Question: Let's imagine we got the following:
A) Factory interface such as
'''
public interface IEmployeeFactory
{
IEmployee CreateEmployee(Person person, Constants.EmployeeType type, DateTime hiredate);
}
'''
B) Concrete factory such as
'''
public sealed class EmployeeFactory : Interfaces.IEmployeeFactory
{
public Interfaces.IEmployee CreateEmployee(Person person, Constants.EmployeeType type, DateTime hiredate)
{
switch(type)
{
case BusinessObjects.Common.Constants.EmployeeType.MANAGER:
{
return new Concrete.Manager(person, hiredate);
}
case BusinessObjects.Common.Constants.EmployeeType.SALES:
{
return new Concrete.Sales(person, hiredate);
}
default:
{
throw new ArgumentException("Invalid employee type");
}
}
}
}
'''
C) Employees family: 'Manager' and 'Sales' inherited from an abstract Employee.

Some client code
'''
public sealed class EmployeeFactoryClient
{
private Interfaces.IEmployeeFactory factory;
private IDictionary<String, Interfaces.IEmployee> employees;
public Interfaces.IEmployee this[String key]
{
get { return this.employees[key]; }
set { this.employees[key] = value; }
}
public EmployeeFactoryClient(Interfaces.IEmployeeFactory factory)
{
this.factory = factory;
this.employees = new Dictionary<String, Interfaces.IEmployee>();
}
public void AddEmployee(Person person, Constants.EmployeeType type, DateTime hiredate, String key)
{
this.employees.Add(
new KeyValuePair<String, Interfaces.IEmployee>(
key,
this.factory.CreateEmployee(
person,
type,
hiredate
)
)
);
}
public void RemoveEmployee(String key)
{
this.employees.Remove(key);
}
public void ListAll()
{
foreach(var item in this.employees)
{
Console.WriteLine(
"Employee ID: " + item.Key.ToString() +
"; Details: " + item.Value.ToString()
);
}
}
}
class ApplicationShell
{
public static void Main()
{
var client = new EmployeeFactoryClient(new EmployeeFactory());
client.AddEmployee(
new Person {
FirstName = "Walter",
LastName = "Bishop",
Gender = BusinessObjects.Common.Constants.SexType.MALE,
Birthday = new DateTime()
},
BusinessObjects.Common.Constants.EmployeeType.MANAGER,
new DateTime(),
"A0001M"
);
Console.WriteLine(client["A0001M"].ToString());
Console.ReadLine();
}
}
'''
I wanted to ask about some business logic architecture details.
Using the architecture I can't design what the Company class should be, don't know how do I integrate it.
I have read that it more appropriate to use Role-based architecture in such cases. Could you provide an example (Company, Employees entities)?
---
Thanks!
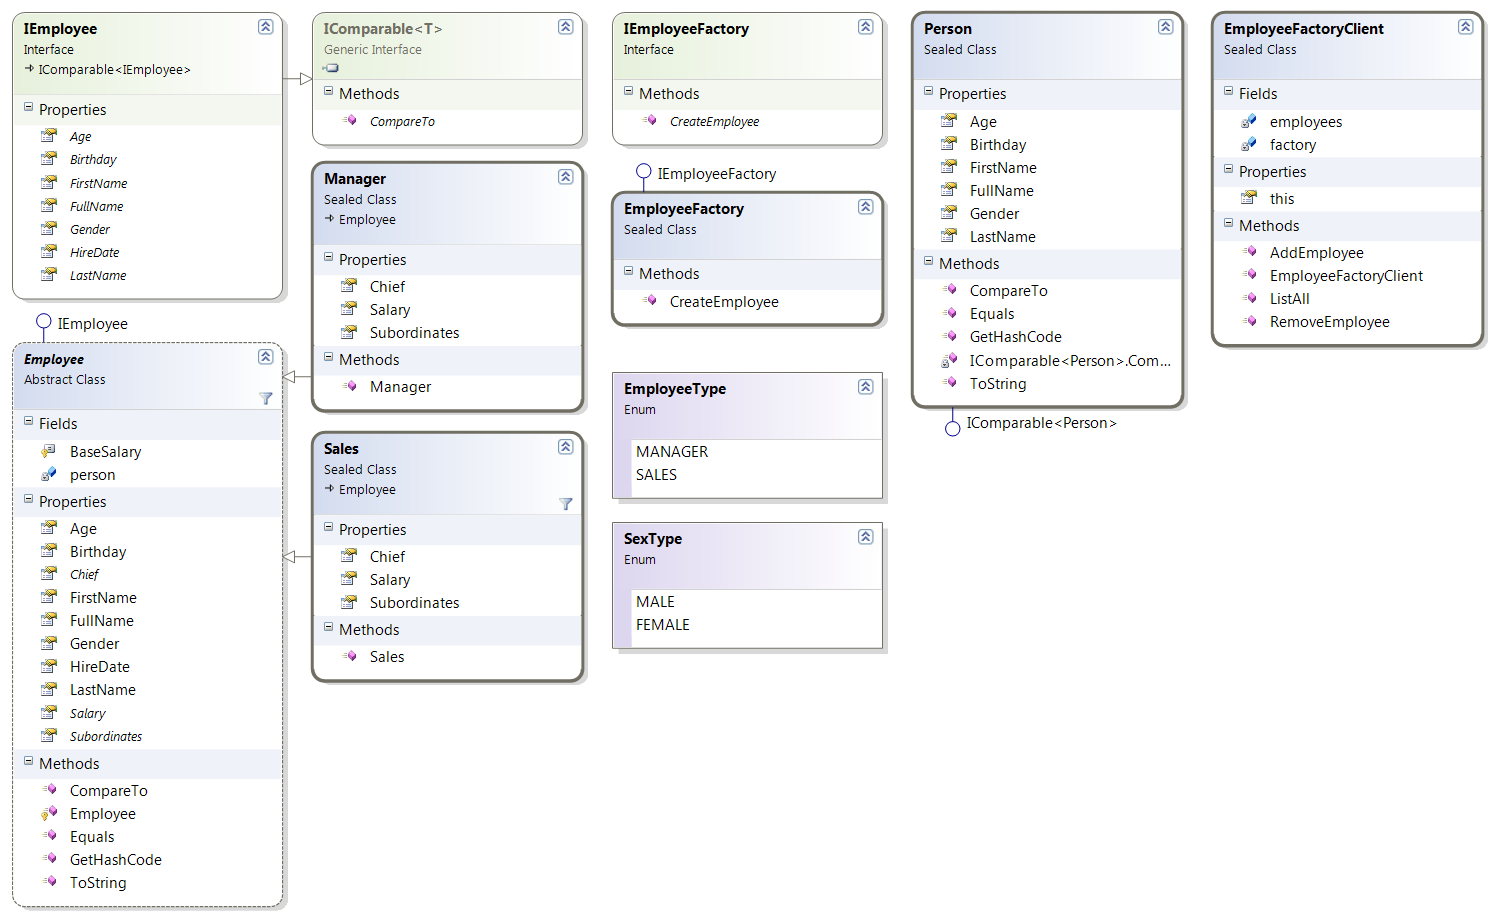
Answer: Are you sure you included the keyword in the ToString() method?